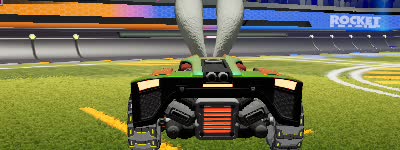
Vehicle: breakout